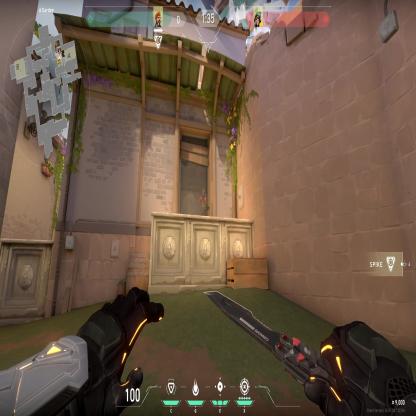
Label: enemy